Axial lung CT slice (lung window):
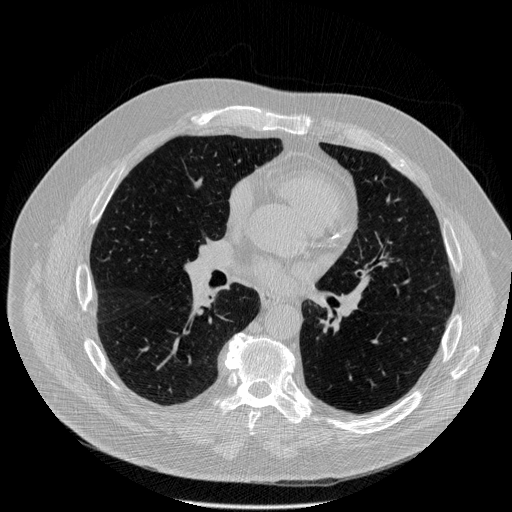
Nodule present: no